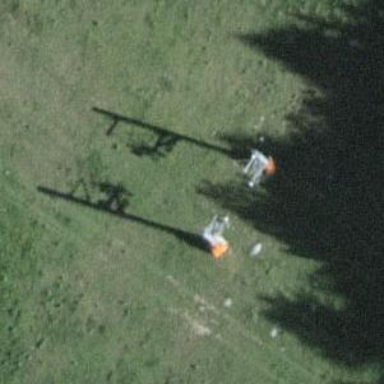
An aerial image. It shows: Pylon for aerialway.